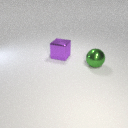
large green metal sphere in front of large purple metal cube